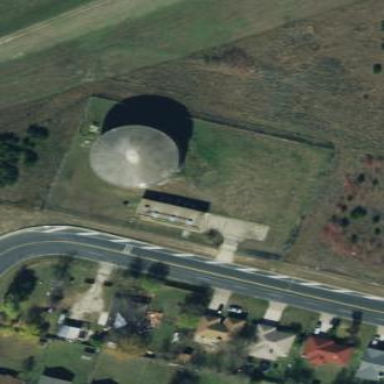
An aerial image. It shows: Water works facility.